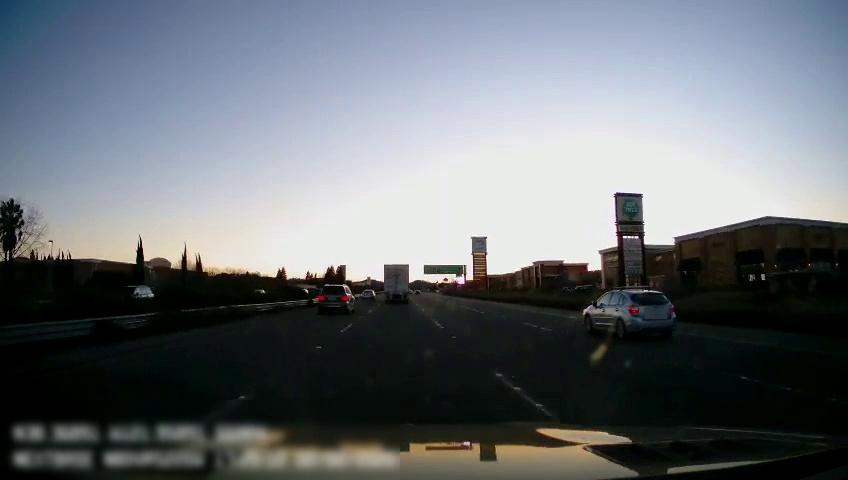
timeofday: Dusk/Dawn/Twilight
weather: Cloudy
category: Drivable Space
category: Vehicles | SUV
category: Vehicles | Car
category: Vehicles | Car
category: Vehicles | SUV
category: Vehicles | Truck
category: Vehicles | SUV
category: Lanes | Alternate Lane
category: Lanes | Current Lane
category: Lanes | Current Lane
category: Lanes | Alternate Lane
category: Traffic | Signs